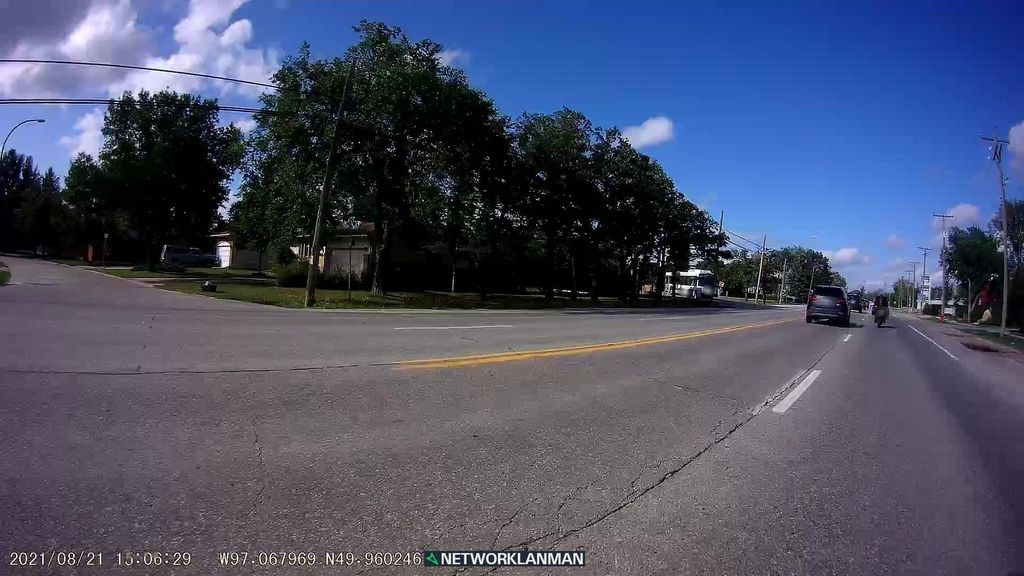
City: winnipeg